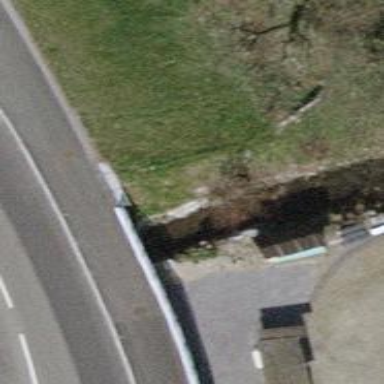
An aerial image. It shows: There is tunnel.